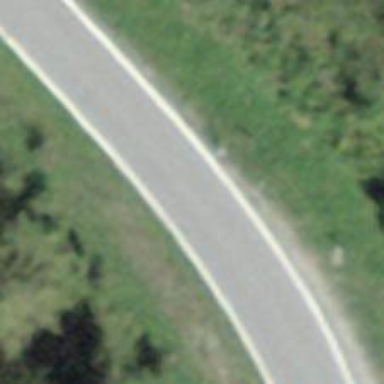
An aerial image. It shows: Tertiary road.